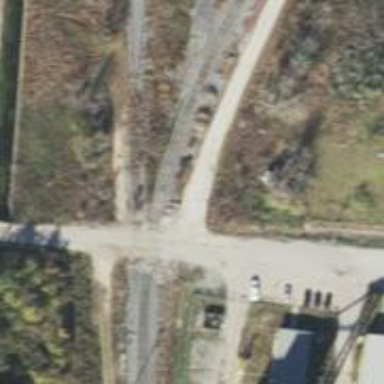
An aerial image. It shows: Level crossing along the railway.